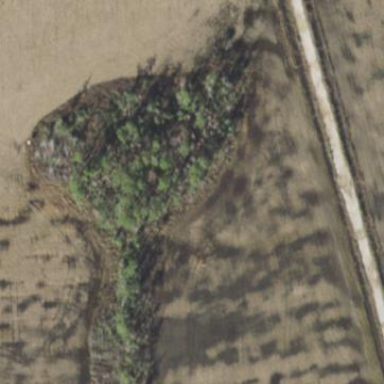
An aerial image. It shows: Swamp in wetland area.